Aerial crown-view tile of a tropical tree (Barro Colorado Island, Panama), acquired 20241014:
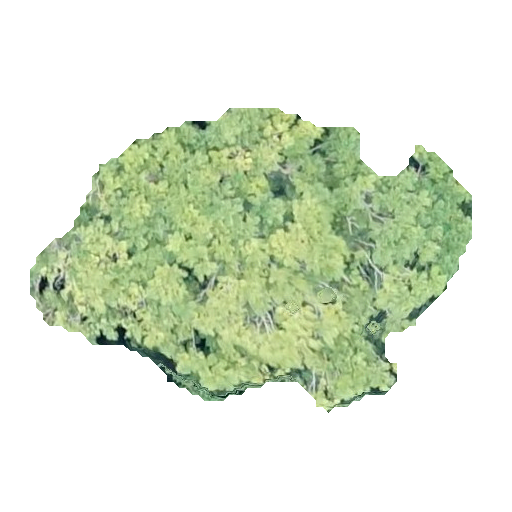
Species: Jacaranda copaia
GBIF accepted scientific name: Jacaranda copaia
Crown area: 140.006 m²